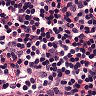
Metastatic tissue present: no